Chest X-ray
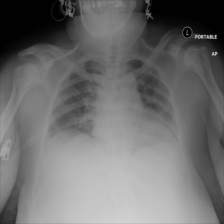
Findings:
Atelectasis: positive
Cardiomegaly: negative
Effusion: negative
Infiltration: negative
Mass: negative
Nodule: negative
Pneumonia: negative
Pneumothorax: negative
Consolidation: negative
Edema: negative
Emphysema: negative
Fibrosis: negative
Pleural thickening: negative
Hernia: negative